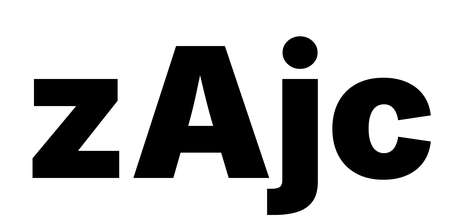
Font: Inter_Black